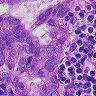
Metastatic tissue present: yes